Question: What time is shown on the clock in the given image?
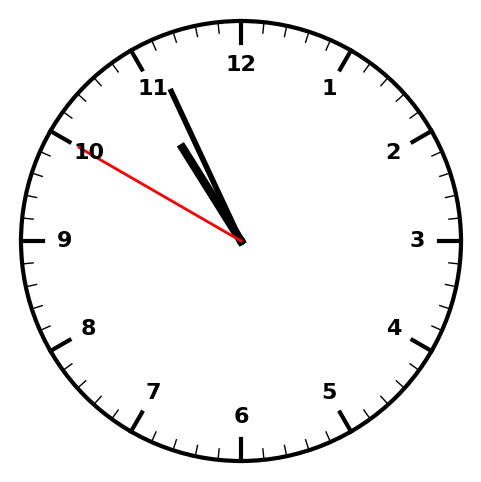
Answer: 10:55:50